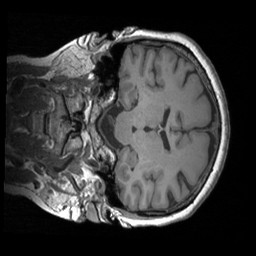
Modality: T1w
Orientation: coronal
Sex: female
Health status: ill
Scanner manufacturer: siemens
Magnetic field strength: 3 T
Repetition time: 1.66 s
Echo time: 0.00254 s